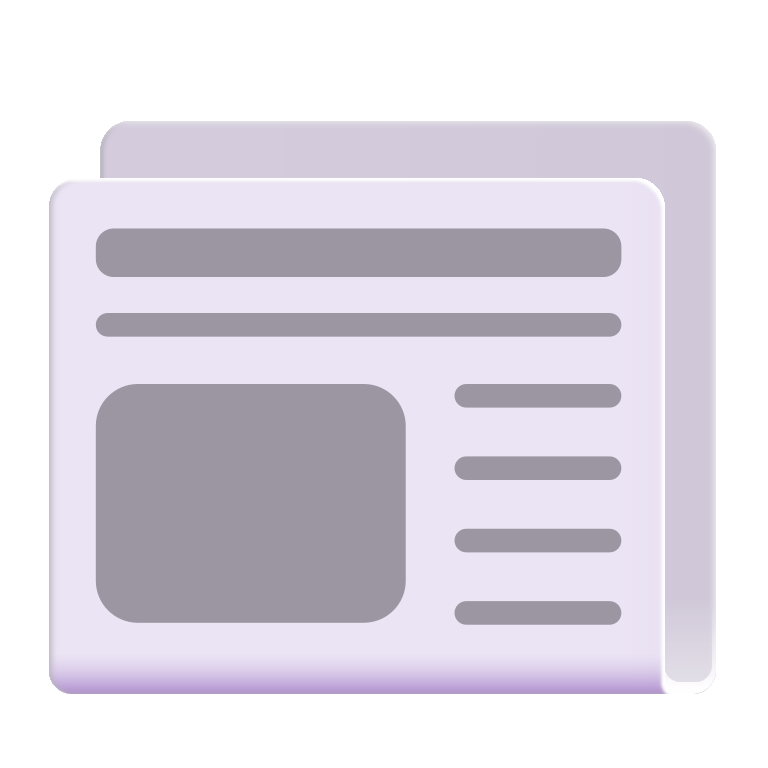
newspaper color